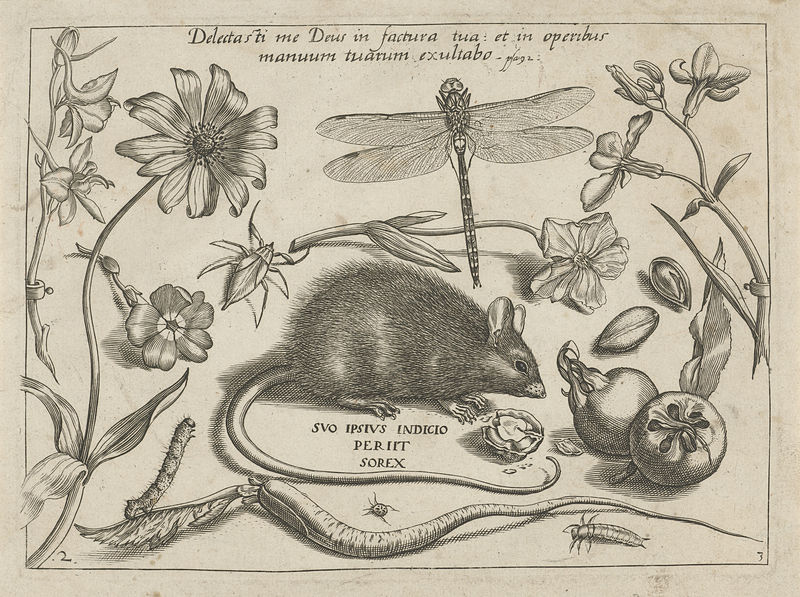
Titel: Insecten, planten en vruchten rond een rat
Künstler: Jacob Hoefnagel
Standort: Amsterdam
Institution: Rijksmuseum
Schlagwörter: blume, blumen, zeichnung, obst, pflanzen, maus, tomate, schrift, studie, stich, libelle, raupe, nuss, akelei, latein, assel